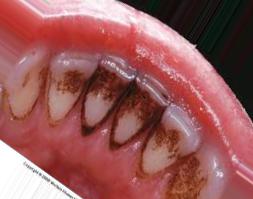
Condition: Tooth Discoloration